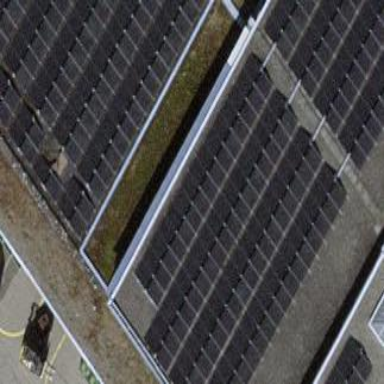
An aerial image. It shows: Solar power generator using photovoltaic method with solar photovoltaic panel types.